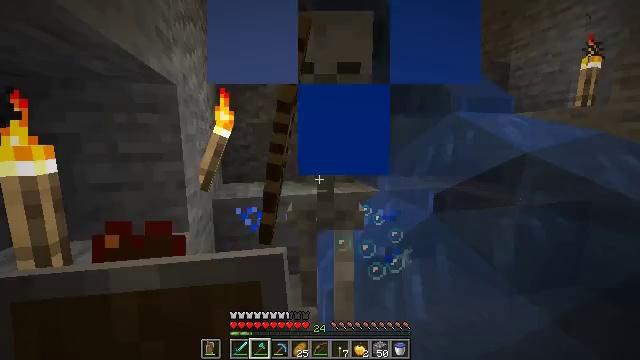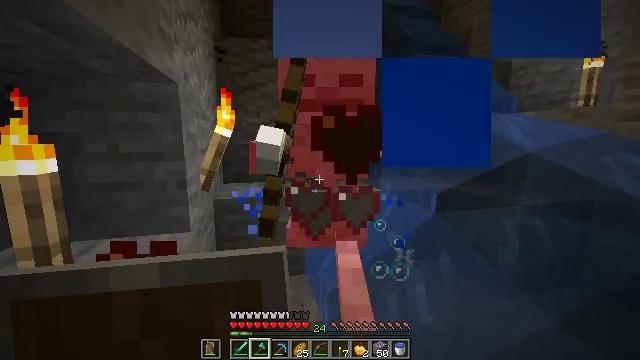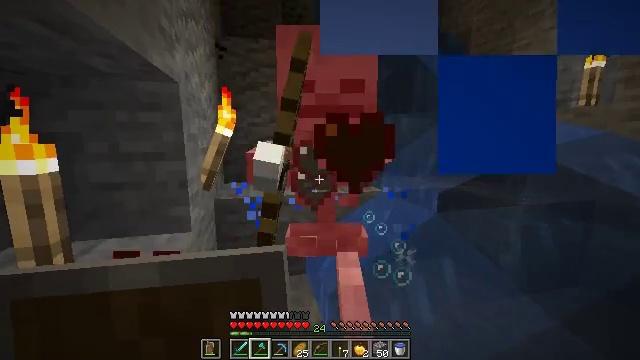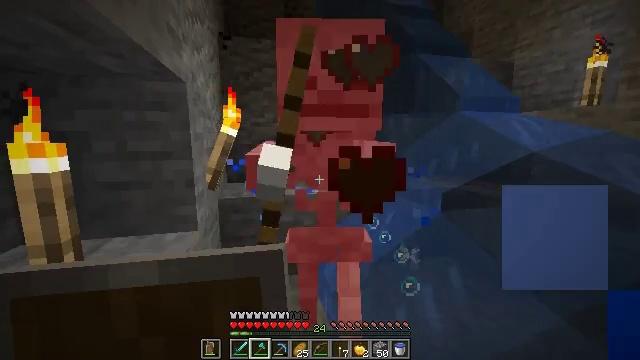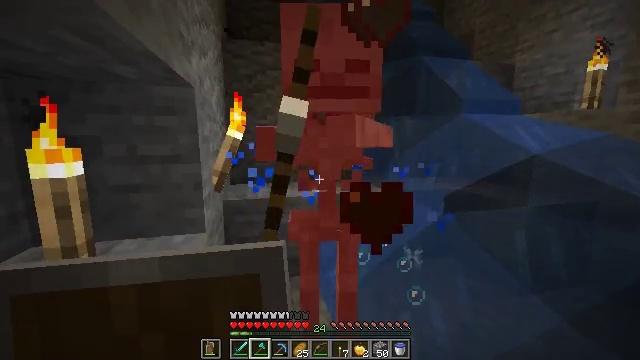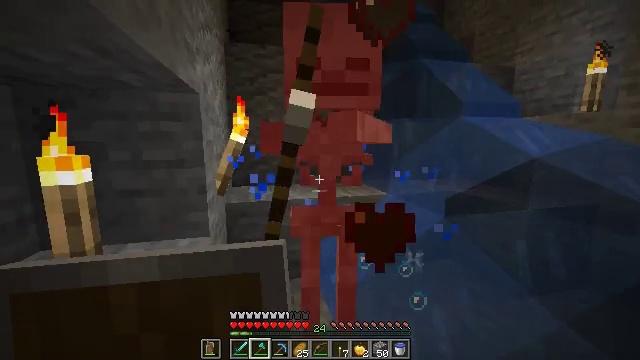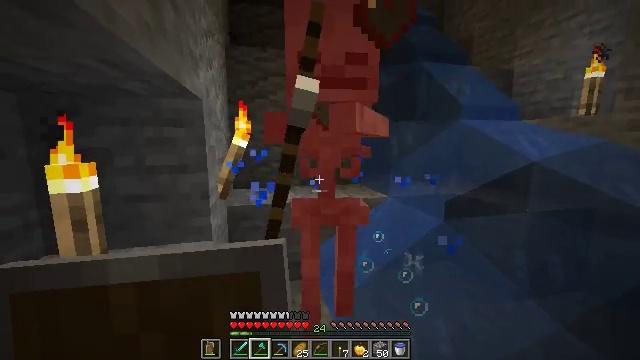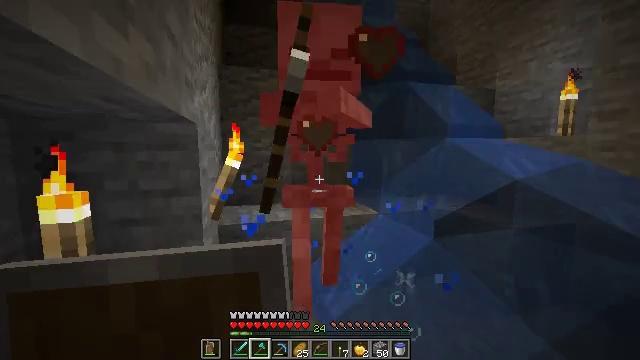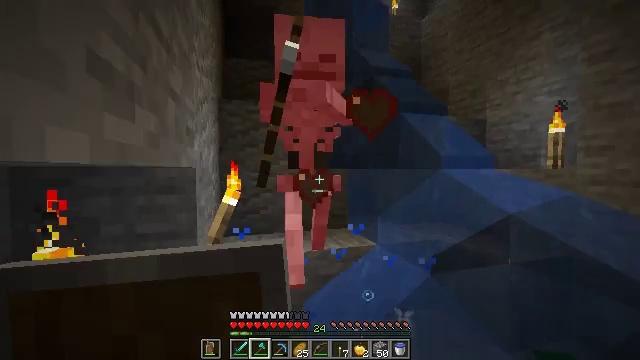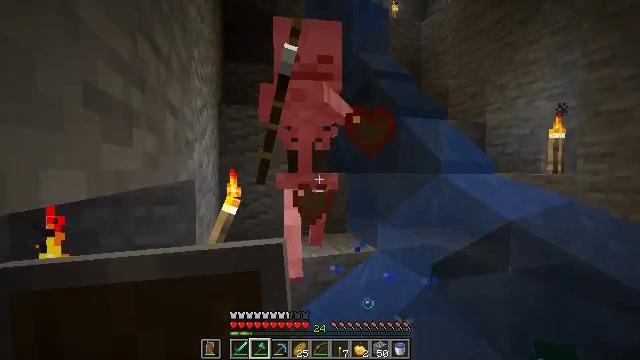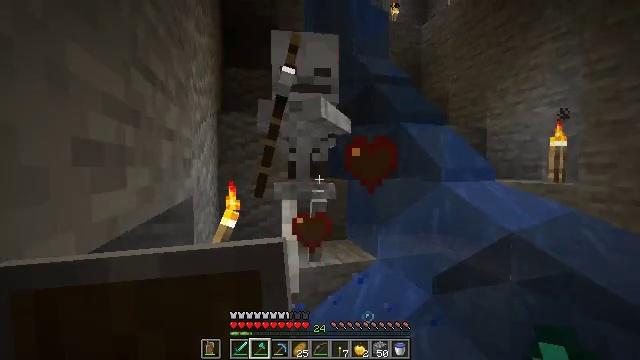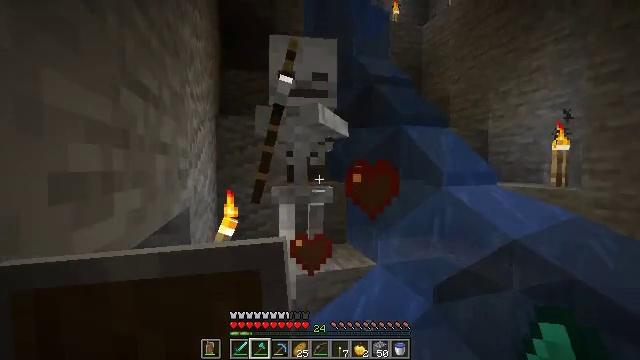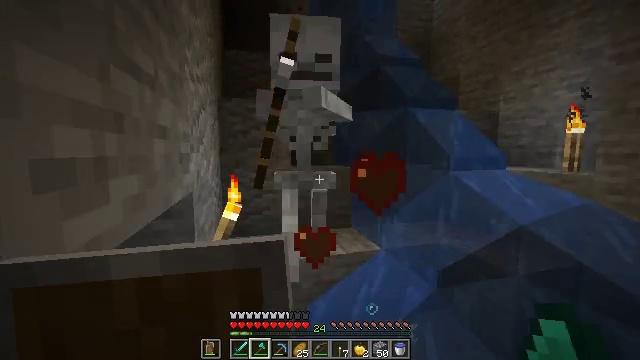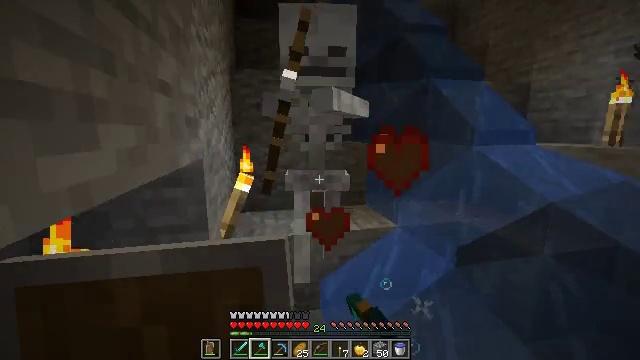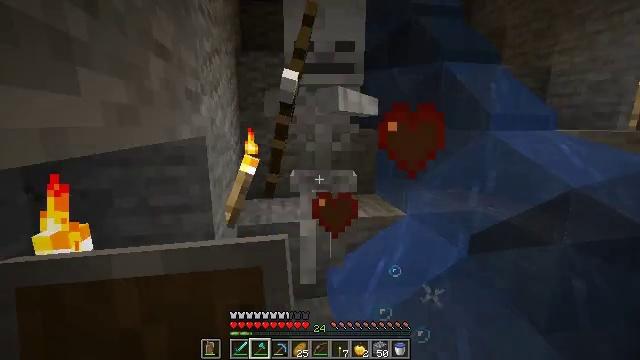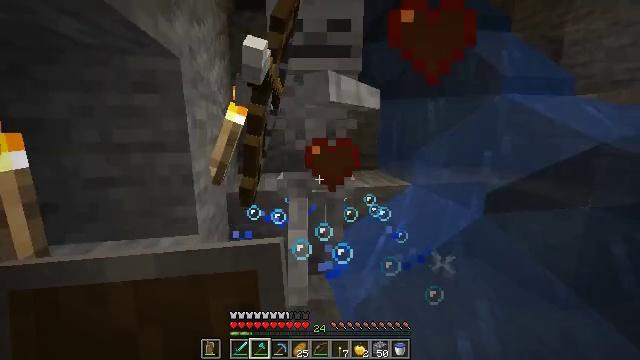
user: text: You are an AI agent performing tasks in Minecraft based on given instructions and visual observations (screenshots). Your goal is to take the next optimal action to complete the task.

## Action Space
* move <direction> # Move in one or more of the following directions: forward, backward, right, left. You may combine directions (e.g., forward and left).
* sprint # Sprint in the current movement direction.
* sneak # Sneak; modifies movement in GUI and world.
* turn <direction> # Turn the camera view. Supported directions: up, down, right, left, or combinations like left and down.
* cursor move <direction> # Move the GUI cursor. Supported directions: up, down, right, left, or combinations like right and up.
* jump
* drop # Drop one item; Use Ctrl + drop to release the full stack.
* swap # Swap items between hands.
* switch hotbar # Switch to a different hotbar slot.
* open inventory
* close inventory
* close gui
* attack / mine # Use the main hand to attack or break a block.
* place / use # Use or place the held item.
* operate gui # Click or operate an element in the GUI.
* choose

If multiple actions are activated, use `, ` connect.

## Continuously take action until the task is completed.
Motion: motion action
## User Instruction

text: Hunt the skeleton.
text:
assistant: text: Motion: no_op
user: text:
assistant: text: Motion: no_op
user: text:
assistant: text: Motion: no_op
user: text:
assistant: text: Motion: jump
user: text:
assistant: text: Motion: jump
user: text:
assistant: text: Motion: jump
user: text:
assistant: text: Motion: turn right and up, jump
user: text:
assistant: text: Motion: move forward, turn up, jump
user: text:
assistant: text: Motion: move forward, jump
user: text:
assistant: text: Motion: move forward
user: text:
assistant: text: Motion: move forward
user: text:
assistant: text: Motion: move forward, turn left and down, attack / mine
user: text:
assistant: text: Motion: move forward, turn left and down, attack / mine
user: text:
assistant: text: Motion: move forward, turn left and down, attack / mine
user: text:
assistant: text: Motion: attack / mine, jump
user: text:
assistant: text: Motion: jump
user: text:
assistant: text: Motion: jump